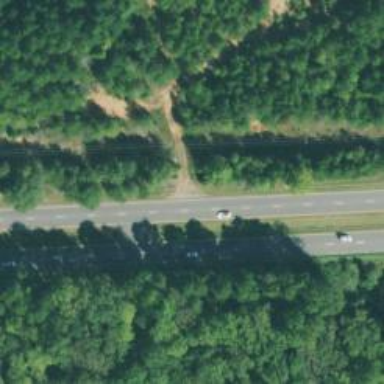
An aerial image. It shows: Trunk link highway.